Question: I have an adjacency matrix of a bipartite graph (of 1's and 0's) and bi-clusters (array of arrays of rows and columns) for this matrix. How do I set different colours for elements (only 1's) in adjacency matrix which belong to different clusters with matplotlib matshow?
'''
import numpy as np
import matplotlib.pyplot as plt
a_matrix = np.array([[0, 0, 1, 0, 1], [0, 0, 0, 1, 0], [0, 0, 1, 1, 1], [1, 1, 0, 0, 0], [0, 1, 0, 0 ,0]])
cluster_1 = np.array([[1, 2, 3], [3, 4, 5]])
cluster_2 = np.array([[4, 5], [1, 2]])
# plot matrix with one colour
plt.matshow(a_matrix, cmap='Greys', interpolation='nearest')
'''

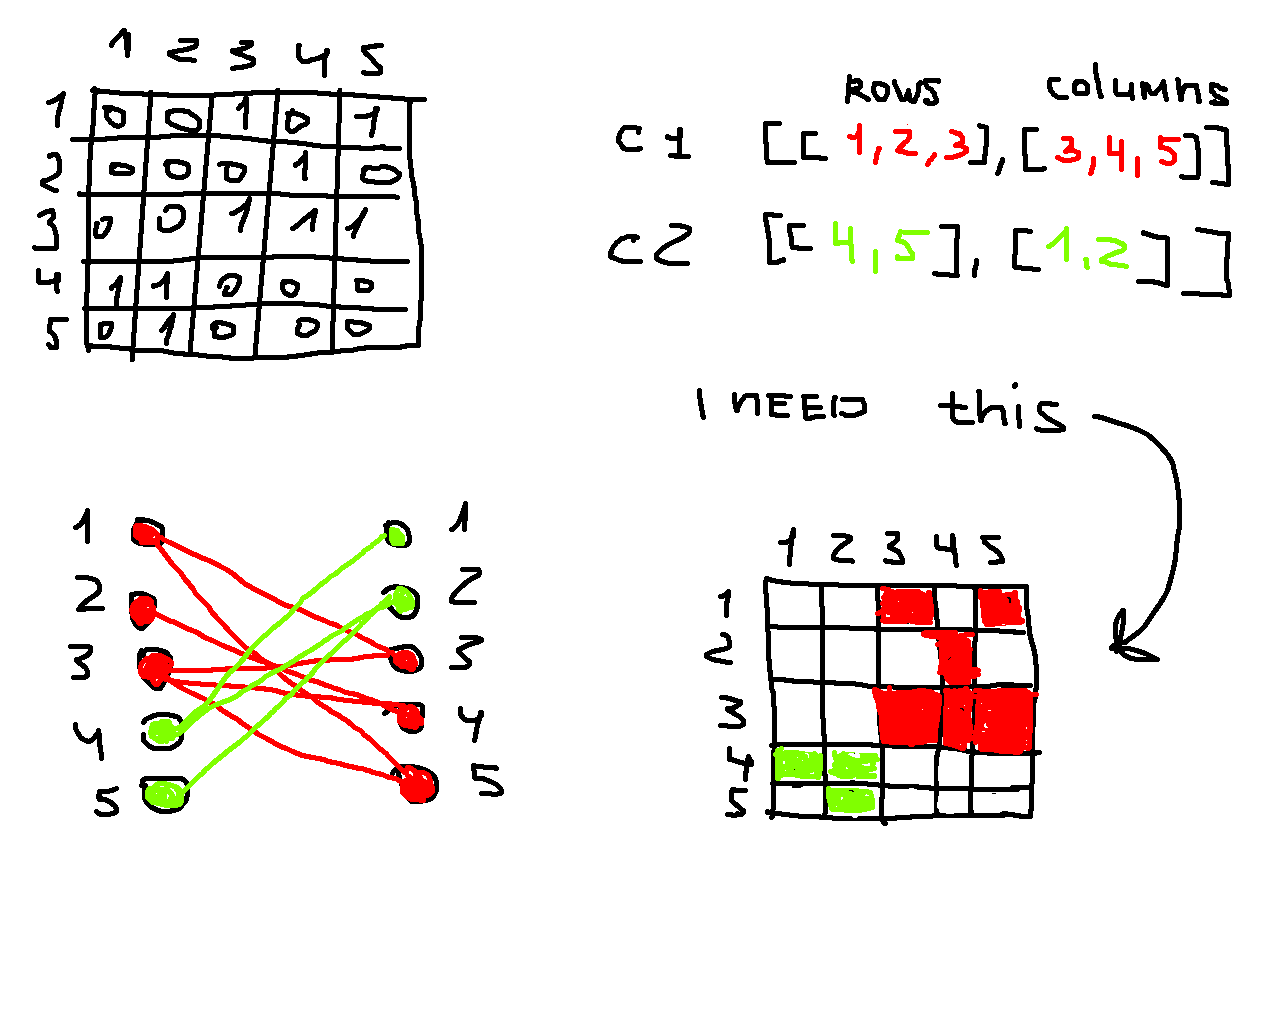
Answer: One approach might be to make a copy of your matrix and then give distinct values to the clusters you identify.
'''
m = a_matrix.copy() # a copy we can change without altering the orignal
c = cluster_1 # an alias to save typing
# Naked NumPy doesn't seem to have a cartesian product, so roll our own
for i in range(c.shape[1]):
for j in range(c.shape[1]):
if m[c[0,i]-1,c[1,j]-1]:
m[c[0,i]-1,c[1,j]-1] = 2
plt.matshow(m, cmap='jet', interpolation='nearest')
plt.show()
'''
<URL>
For more clusters, loop over the above, setting a distinct value for each cluster (and maybe choose or define a better colormap). I'm sure there are more efficient implementations of the cartesian product as well...